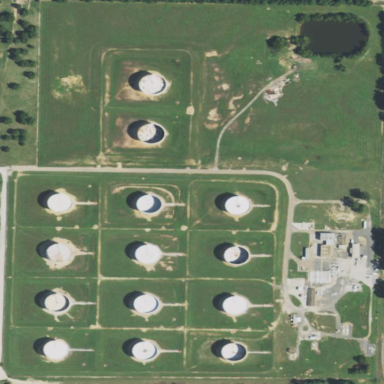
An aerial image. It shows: Industrial area dedicated to oil storage.